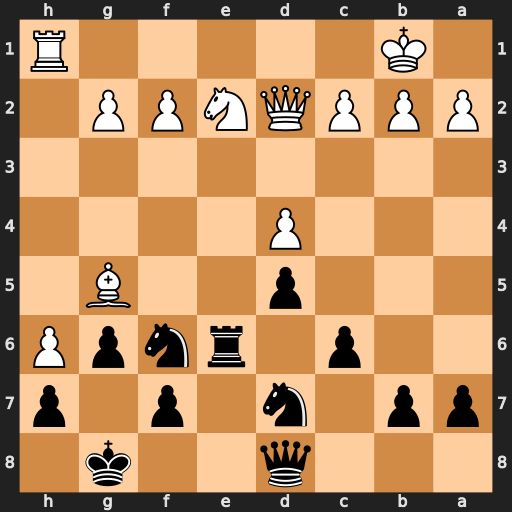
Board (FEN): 3q2k1/pp1n1p1p/2p1rnpP/3p2B1/3P4/8/PPPQNPP1/1K5R
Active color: b
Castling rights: -
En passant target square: -
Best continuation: Ne4 Bxd8 Nxd2+